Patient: sex M, age 68
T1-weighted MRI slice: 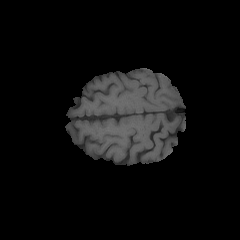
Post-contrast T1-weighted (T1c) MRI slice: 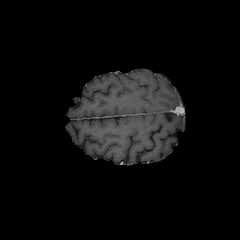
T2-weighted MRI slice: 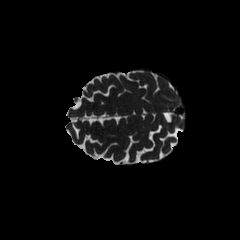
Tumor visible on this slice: no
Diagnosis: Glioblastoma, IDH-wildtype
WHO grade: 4